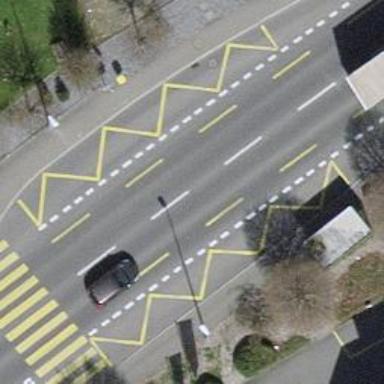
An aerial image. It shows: Bus stop equipped with public transport stop position.